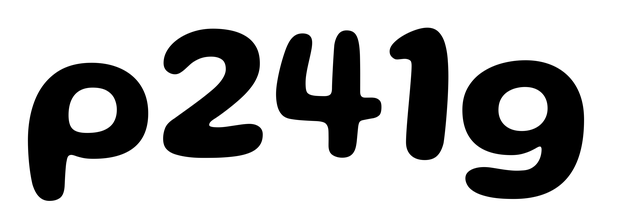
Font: Gluten_SemiBold